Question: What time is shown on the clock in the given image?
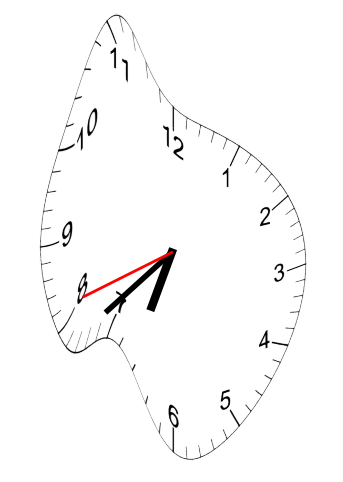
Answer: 06:37:41